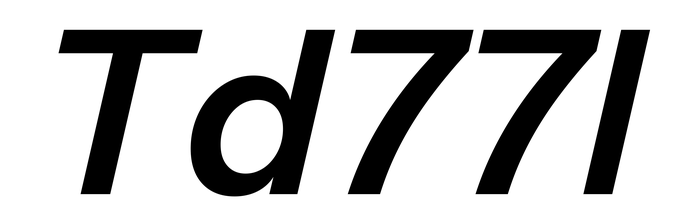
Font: InstrumentSans-Italic_SemiBold_Italic